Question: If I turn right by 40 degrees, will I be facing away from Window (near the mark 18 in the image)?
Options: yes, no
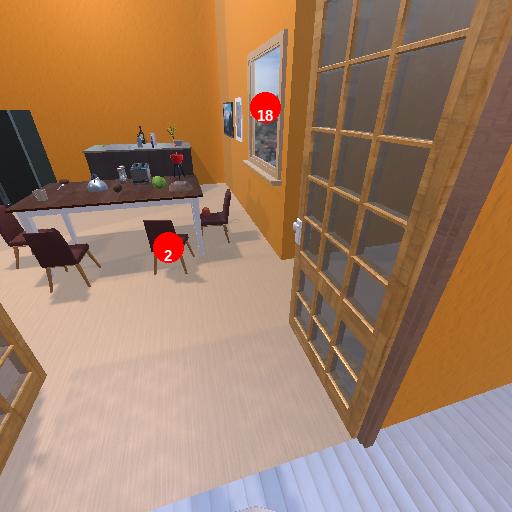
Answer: yes